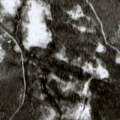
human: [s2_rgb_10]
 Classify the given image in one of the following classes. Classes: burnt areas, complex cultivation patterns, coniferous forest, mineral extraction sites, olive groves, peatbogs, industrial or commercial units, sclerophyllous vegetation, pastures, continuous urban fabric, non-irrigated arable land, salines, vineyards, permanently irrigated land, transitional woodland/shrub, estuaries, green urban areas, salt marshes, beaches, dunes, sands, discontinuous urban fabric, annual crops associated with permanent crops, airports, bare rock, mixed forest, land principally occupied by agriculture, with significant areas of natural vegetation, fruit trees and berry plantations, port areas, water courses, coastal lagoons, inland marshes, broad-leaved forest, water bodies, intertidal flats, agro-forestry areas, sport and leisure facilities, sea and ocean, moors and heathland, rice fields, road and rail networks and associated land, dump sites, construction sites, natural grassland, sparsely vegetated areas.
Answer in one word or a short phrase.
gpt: coniferous forest, mixed forest, transitional woodland/shrub